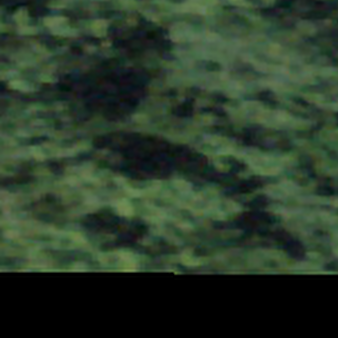
Label: other